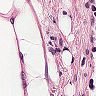
Metastatic tissue present: no